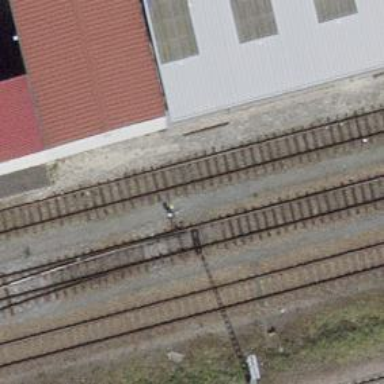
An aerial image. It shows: Railway switch.